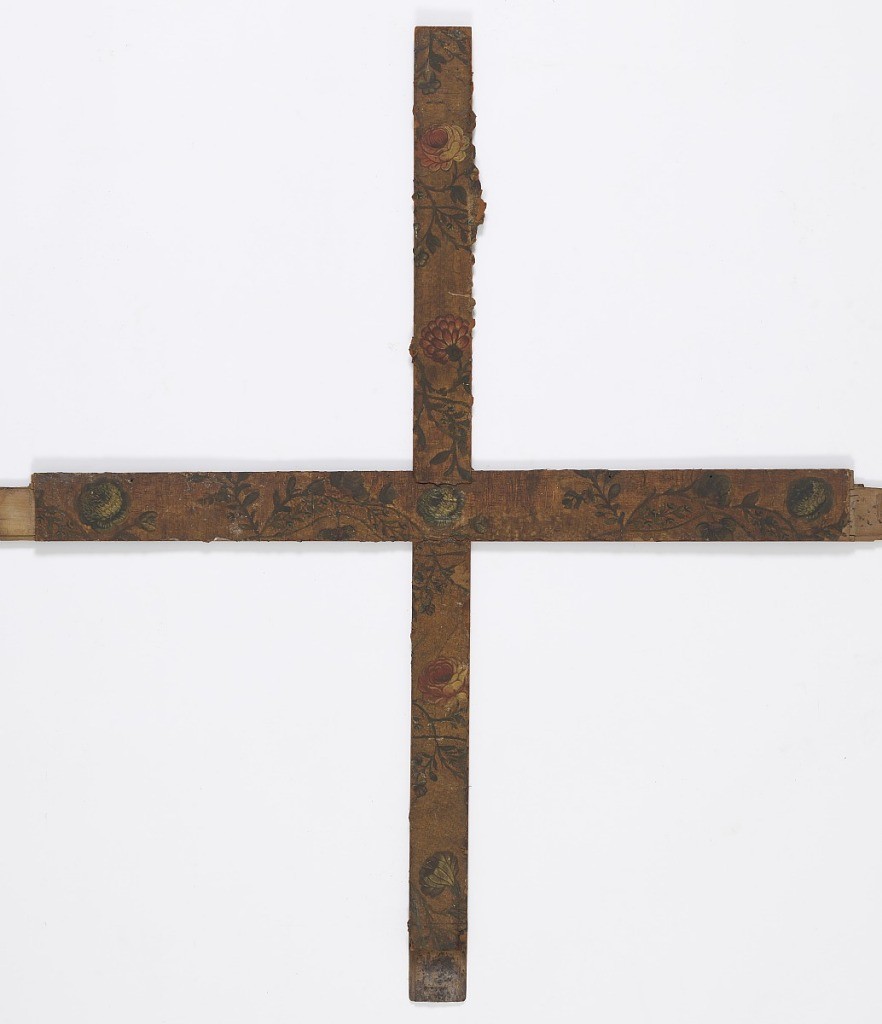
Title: Sidewall
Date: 1750
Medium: Leather, wood, silvered, painted and varnished
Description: Vining floral design. Painted in color on background embossed with basket-weave pattern. Diapered field, varnished silver. Foliage in green, flowers in green and blue. Each of the pieces is directly mounted to a wood panel.